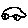
Label: car